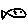
Label: fish